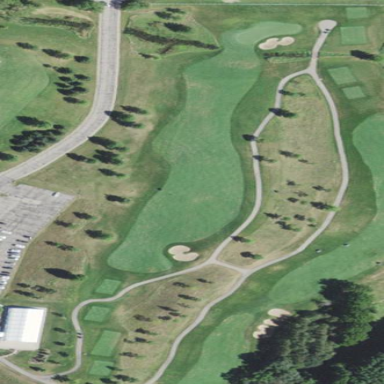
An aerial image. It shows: Area with grass used as rough in golf course.